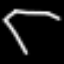
Label: diamond